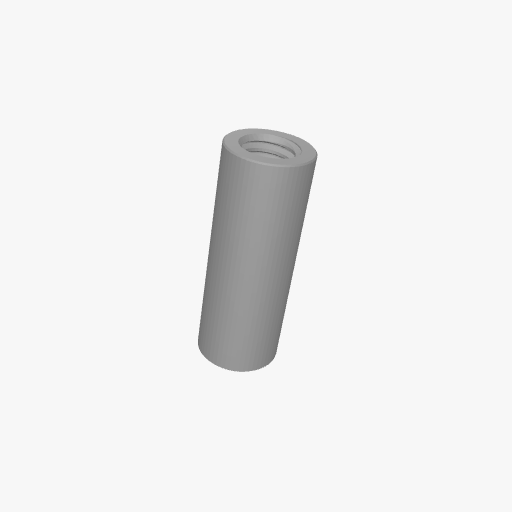
Part: Standoff6OD16